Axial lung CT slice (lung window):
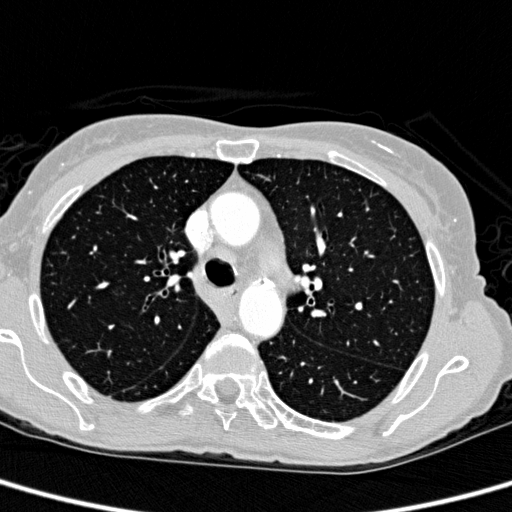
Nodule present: no